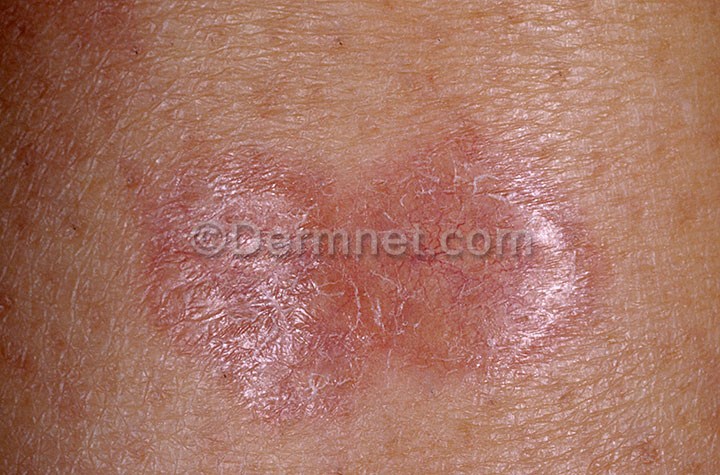
Disease: Systemic Disease